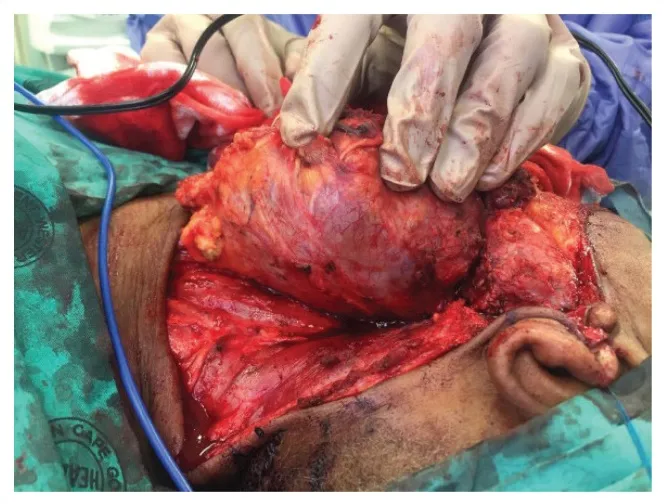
Intra-operative image of the left cervical nodal-mass conglomerate. It was dissected off the left common carotid artery, with ligation of the left internal jugular vein.
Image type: medical_photograph (other_medical_photograph)